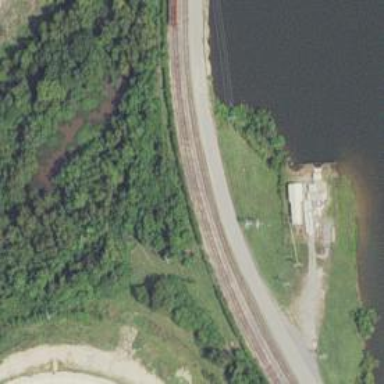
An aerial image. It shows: Railway siding with rails.